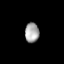
Tissue: lung
Cell type: Others
Senescence score: 0.1816
Nuclear area (px): 276
Mean DAPI intensity: 164.478